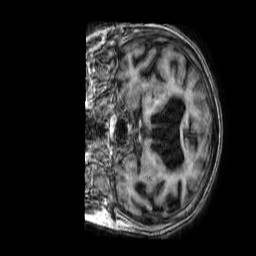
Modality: T1w
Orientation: coronal
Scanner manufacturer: philips
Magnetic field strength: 1.5 T
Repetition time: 0.007101 s
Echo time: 0.003211 s